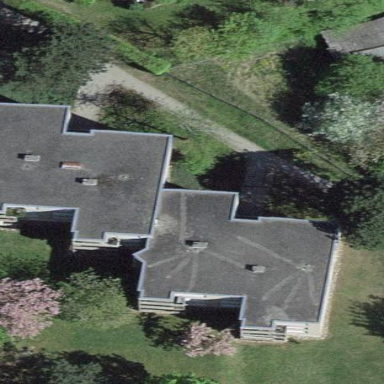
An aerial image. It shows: Residential building.